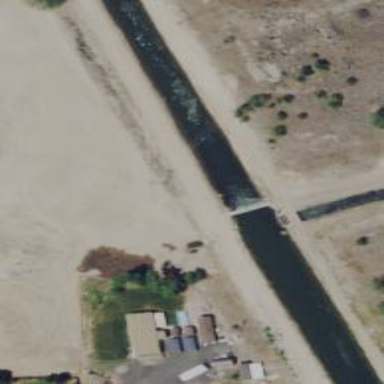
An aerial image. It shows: Weir in waterway.